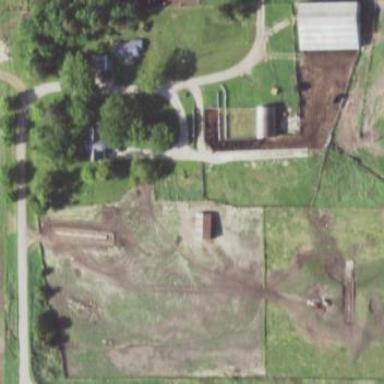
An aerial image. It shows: Farmyard area.